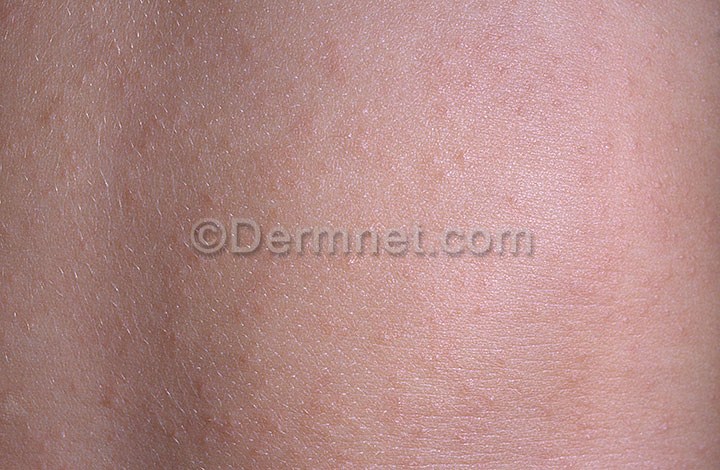
Disease: Tinea Ringworm Candidiasis and other Fungal Infections